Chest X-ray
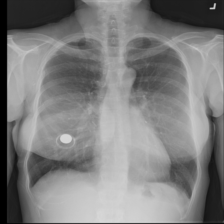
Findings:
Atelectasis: negative
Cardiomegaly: negative
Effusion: negative
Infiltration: positive
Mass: negative
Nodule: negative
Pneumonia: negative
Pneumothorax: negative
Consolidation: negative
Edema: negative
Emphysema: negative
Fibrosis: negative
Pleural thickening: negative
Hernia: negative